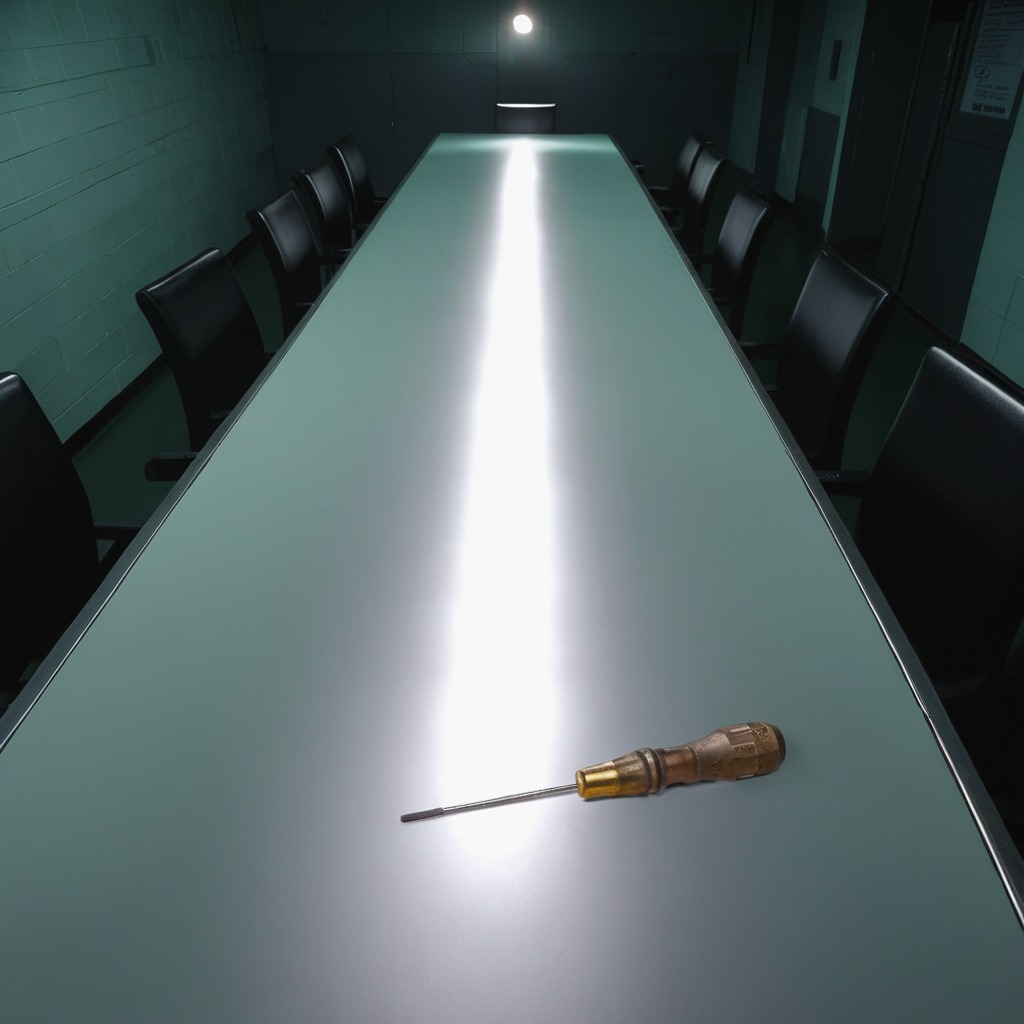
A screwdriver lying on a clean empty table in a railway signal maintenance room lit by harsh overhead fluorescents photorealistic surface textures crisp shadows high dynamic range